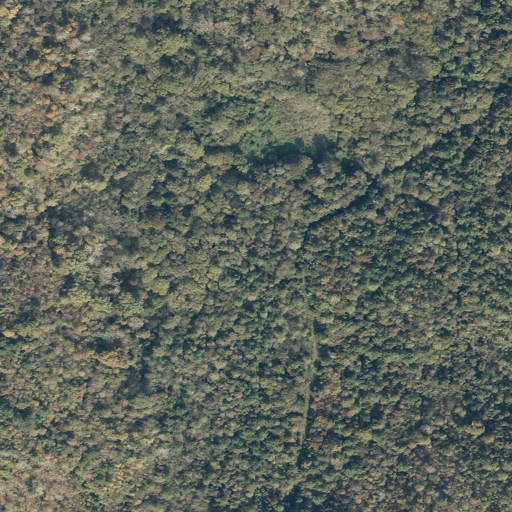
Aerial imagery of valley in Alabama named Battle Hollow containing deciduous forest, woody wetlands, mixed forest, and shrub